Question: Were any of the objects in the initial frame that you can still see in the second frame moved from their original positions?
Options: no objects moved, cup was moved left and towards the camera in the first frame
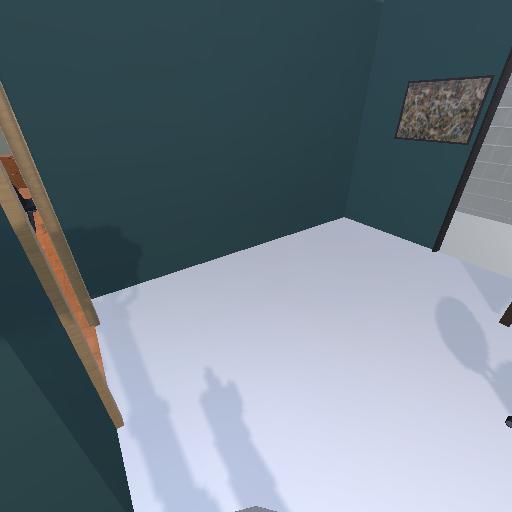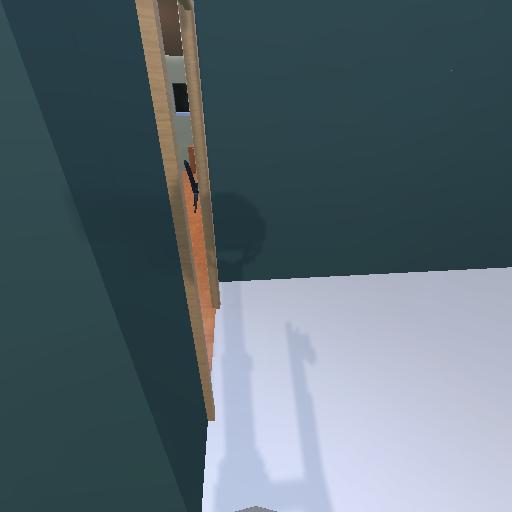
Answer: no objects moved